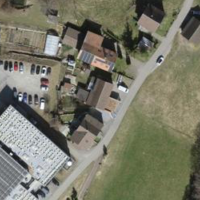
EUNIS habitat code: 24
Species observed at this site:
Briza media